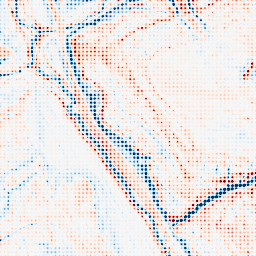
Category: edge_preserving
Decomposition family: anisotropic_diffusion
Decomposition parameters: iterations: 50
kappa: 30
gamma: 0.15
Upsampling method: sinc_hamming
Upsampling parameters: scale: 8
kernel_size: 4
Upsampling scale: 8